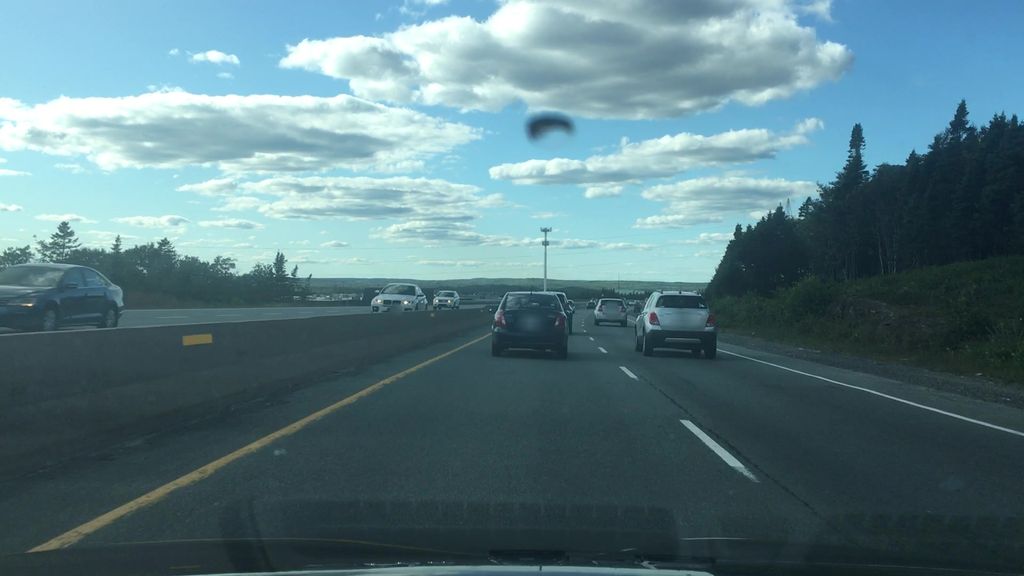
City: halifax